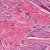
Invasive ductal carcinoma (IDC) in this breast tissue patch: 0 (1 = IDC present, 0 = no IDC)